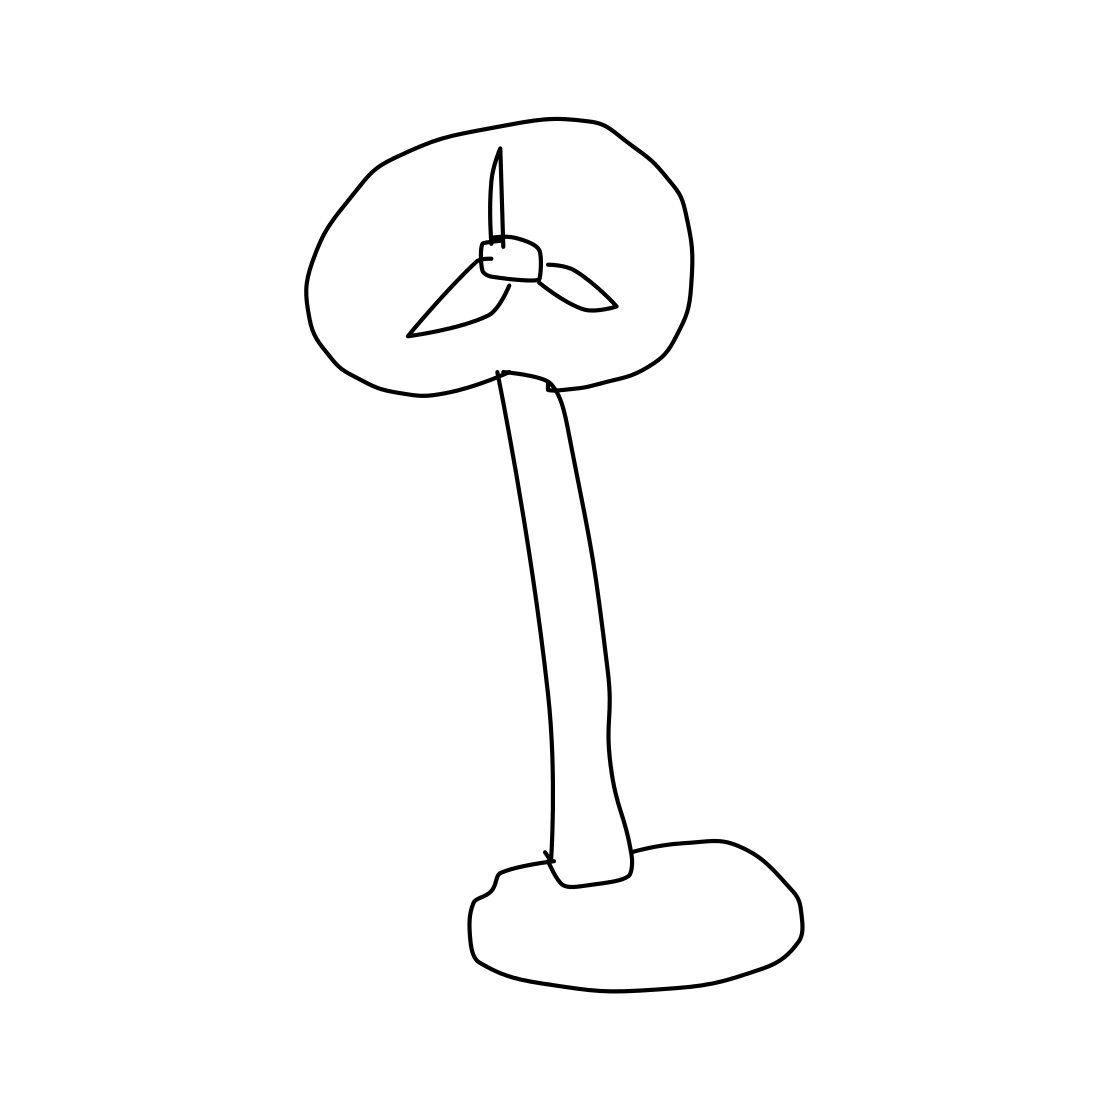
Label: fan